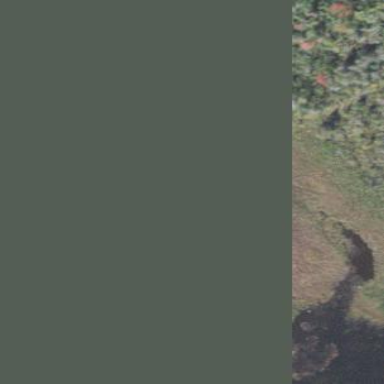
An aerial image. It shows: Swampy wetland area.